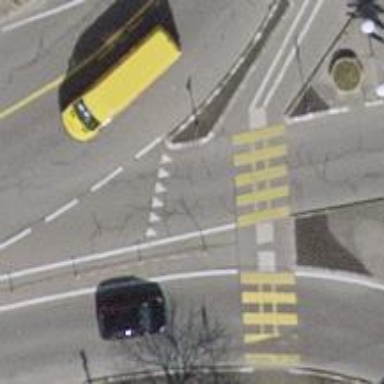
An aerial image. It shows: Bollard barrier.